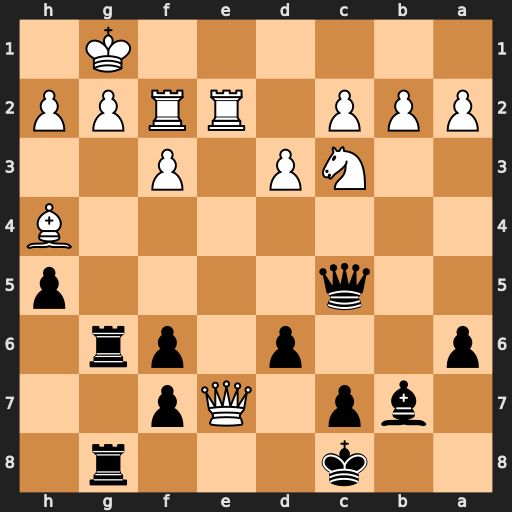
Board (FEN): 2k3r1/1bp1Qp2/p2p1pr1/2q4p/7B/2NP1P2/PPP1RRPP/6K1
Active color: b
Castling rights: -
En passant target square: -
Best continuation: Rxg2+ Kf1 Rg1#